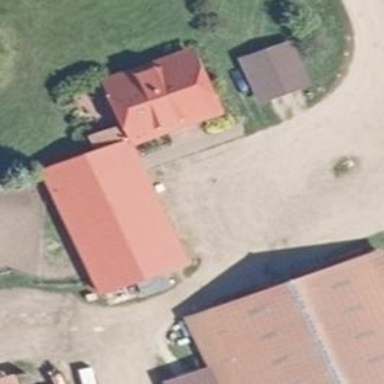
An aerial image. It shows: Detached building with half-hipped roof.